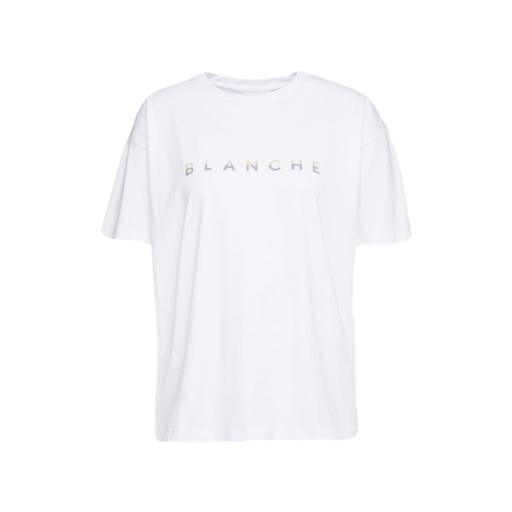
black canyon tee blanc, white seine tee, white logo graphic tee, white background